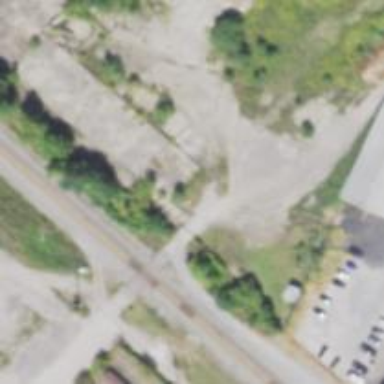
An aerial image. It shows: Abandoned railway.